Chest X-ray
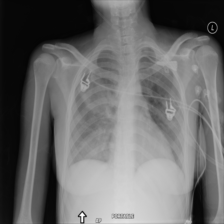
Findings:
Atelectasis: negative
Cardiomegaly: negative
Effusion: negative
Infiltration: negative
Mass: negative
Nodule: negative
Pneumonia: negative
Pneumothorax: negative
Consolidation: negative
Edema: negative
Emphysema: negative
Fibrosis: negative
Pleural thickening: negative
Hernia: negative